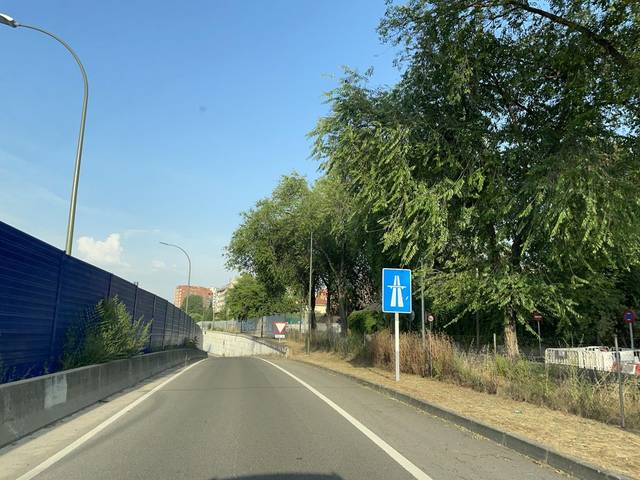
Region: Spain
Coordinates: 40.473, -3.734